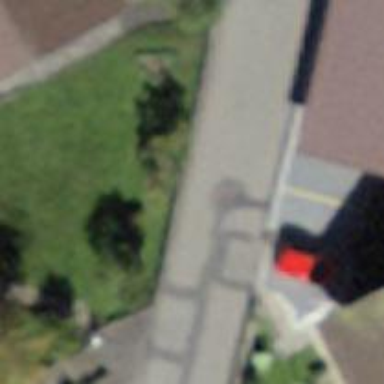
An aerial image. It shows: Residential road.